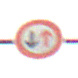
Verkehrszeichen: VorrangDesGegenverkehrs
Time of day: Midday
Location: Outdoor (Nature)
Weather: Overcast
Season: NotSpecified
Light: Natural